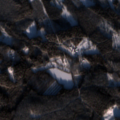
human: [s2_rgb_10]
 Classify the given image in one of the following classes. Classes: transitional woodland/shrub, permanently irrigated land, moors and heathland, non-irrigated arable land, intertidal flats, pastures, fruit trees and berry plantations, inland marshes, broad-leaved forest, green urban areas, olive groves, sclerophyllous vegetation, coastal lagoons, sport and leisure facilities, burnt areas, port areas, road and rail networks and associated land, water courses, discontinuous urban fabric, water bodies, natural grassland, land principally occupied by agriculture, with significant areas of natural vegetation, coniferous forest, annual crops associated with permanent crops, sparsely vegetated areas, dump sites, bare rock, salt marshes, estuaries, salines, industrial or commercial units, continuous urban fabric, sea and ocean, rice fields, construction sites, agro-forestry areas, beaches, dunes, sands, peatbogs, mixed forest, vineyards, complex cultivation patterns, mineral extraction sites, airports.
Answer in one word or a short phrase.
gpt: coniferous forest, mixed forest, transitional woodland/shrub